Question: I'm using JavaScript's 'Math.random()' function to distribute items over buckets.
Afterwards, I display the buckets in a canvas. I would expect the items to be distributed evenly, but (even after multiple retries in multiple browsers), it seems like the distribution is much more fine grained on the left (closer to zero) and becomes more uniform towards the right (closer to 1). See the following image .
Am I doing it wrong, or does JavaScript's random function suck? Below is the code that was used to generate this image:
'''
<html>
<head>
<script>
window.onload = function() {
var canvas = document.getElementById('canvas');
var ctx = canvas.getContext('2d');
var width = canvas.width;
var height = canvas.height;
var buckets = width;
var total = width*height*0.3;
var bucketList = [];
// initialized each bucket to 0 items
for(var i=0; i<buckets; ++i) {
bucketList[i] = 0;
}
// distribute all items over the buckets
for(var i=0; i<total; ++i) {
++bucketList[Math.floor(Math.random()*buckets)];
}
// draw the buckets
ctx.fillStyle = "rgb(200,0,0)";
for(var i=0; i<buckets; ++i) {
ctx.fillRect (i, height-bucketList[i], i+1, height);
}
}
</script>
</head>
<body>
<canvas id="canvas" width="1000px" height="500px"/>
</body>
</html>
'''
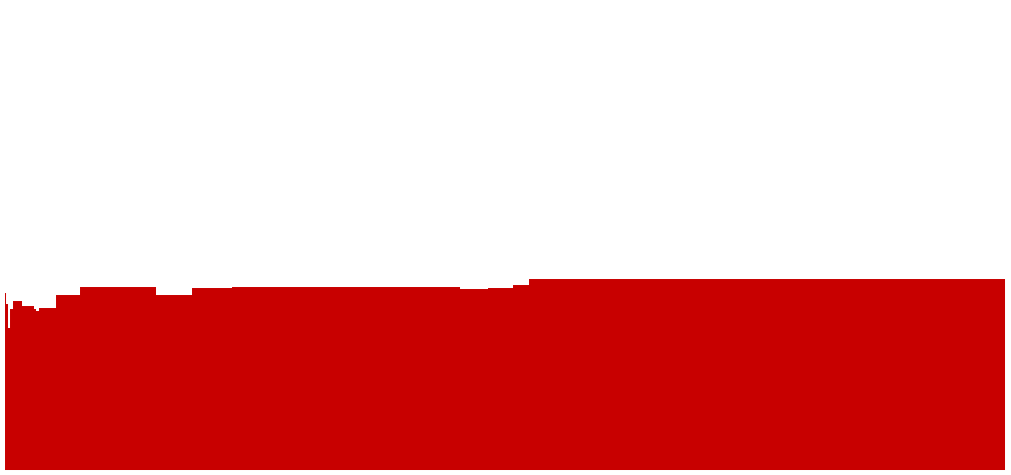
Answer: Let me respond with an answer, since my comment on the question has a great chance to be lost among its neighbors.
So, with the fix suggested by @xiaoyi in place, the picture looks quite random to me: <URL>. The plotting routine originally suggested in the question wrongly increases the painted bucket width as 'i' grows, while all buckets should have the width of '1'. This can easily be depicted by plotting buckets with different colors.